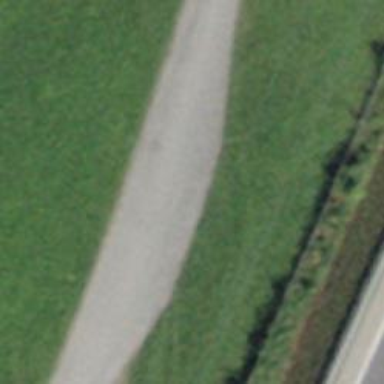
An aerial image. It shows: Passing place on the road.